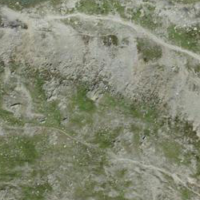
EUNIS habitat code: 48
Species observed at this site:
Ranunculus glacialis